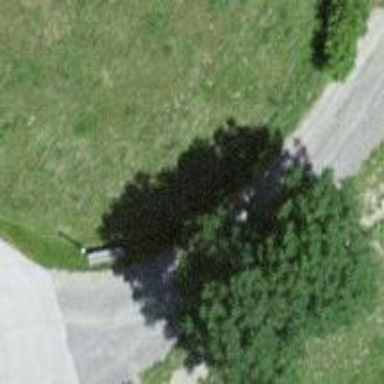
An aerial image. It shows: Bench.